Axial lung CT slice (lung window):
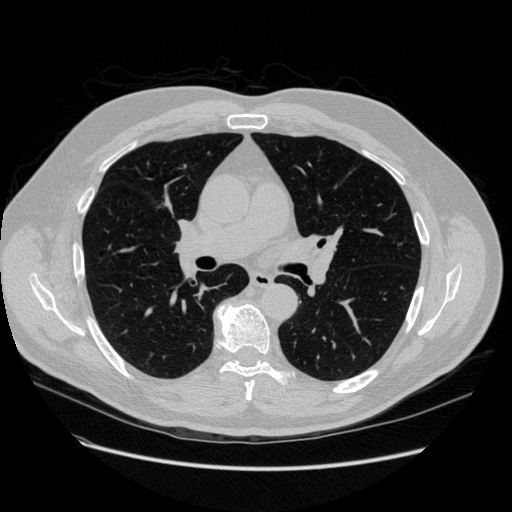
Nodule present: no